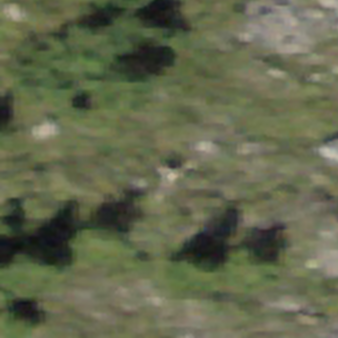
Label: other